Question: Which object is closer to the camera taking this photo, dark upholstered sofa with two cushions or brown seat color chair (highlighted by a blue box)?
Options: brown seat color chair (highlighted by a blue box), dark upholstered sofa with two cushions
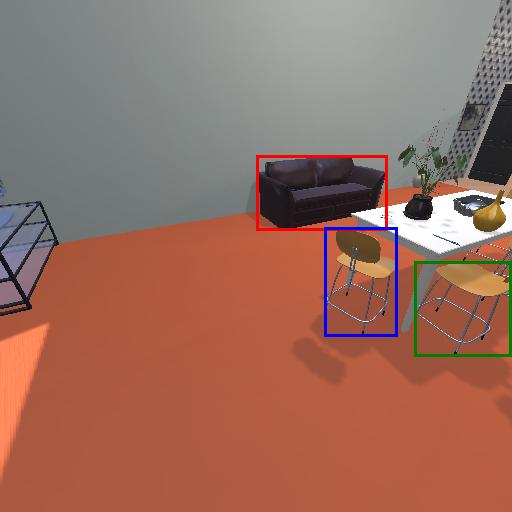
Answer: brown seat color chair (highlighted by a blue box)